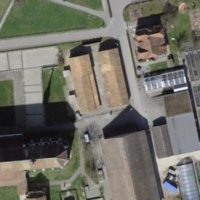
EUNIS habitat code: 54
Species observed at this site:
Motacilla alba
Columba livia
Turdus merula
Parus major
Columba palumbus